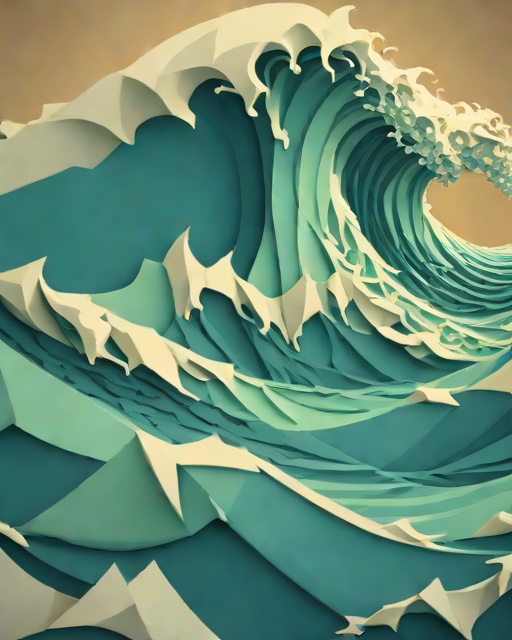
Category: Summer